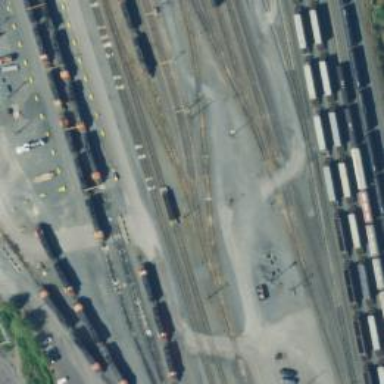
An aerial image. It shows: Railway yard in service.